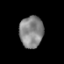
Tissue: prostate
Cell type: Myeloid cells
Senescence score: 0.8493
Nuclear area (px): 731
Mean DAPI intensity: 134.918